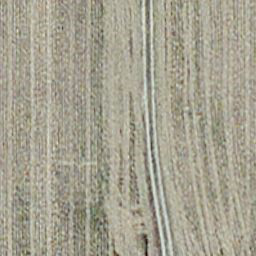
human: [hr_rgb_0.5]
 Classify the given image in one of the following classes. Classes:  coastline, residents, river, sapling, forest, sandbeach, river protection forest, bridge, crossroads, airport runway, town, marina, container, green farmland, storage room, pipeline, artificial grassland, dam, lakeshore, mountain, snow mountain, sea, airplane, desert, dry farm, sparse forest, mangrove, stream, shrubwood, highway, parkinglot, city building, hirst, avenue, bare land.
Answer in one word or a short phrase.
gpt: dry farm